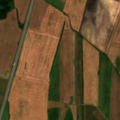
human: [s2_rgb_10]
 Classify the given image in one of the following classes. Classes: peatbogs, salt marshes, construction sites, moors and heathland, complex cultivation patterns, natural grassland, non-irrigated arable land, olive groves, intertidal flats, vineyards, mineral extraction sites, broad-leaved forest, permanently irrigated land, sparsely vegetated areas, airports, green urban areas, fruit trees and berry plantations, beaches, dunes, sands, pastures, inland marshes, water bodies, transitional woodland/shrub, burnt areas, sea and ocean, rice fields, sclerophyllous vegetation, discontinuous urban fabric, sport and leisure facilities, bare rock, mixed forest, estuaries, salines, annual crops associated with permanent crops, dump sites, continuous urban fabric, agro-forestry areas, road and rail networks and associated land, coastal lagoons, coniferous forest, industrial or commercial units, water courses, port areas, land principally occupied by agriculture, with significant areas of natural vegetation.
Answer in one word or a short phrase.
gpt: non-irrigated arable land, complex cultivation patterns